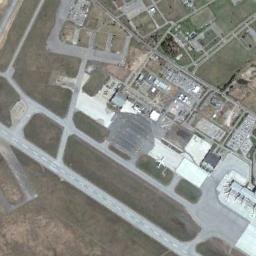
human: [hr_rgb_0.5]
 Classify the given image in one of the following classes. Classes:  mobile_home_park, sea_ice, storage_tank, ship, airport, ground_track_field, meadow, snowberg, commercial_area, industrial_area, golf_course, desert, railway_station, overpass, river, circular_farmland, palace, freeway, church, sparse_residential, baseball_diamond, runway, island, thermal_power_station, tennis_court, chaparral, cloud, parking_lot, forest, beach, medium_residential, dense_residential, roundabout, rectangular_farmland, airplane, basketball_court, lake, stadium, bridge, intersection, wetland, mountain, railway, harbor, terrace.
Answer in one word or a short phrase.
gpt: airport